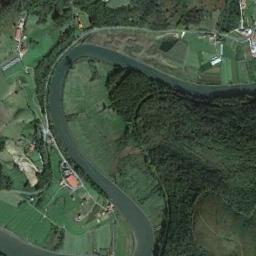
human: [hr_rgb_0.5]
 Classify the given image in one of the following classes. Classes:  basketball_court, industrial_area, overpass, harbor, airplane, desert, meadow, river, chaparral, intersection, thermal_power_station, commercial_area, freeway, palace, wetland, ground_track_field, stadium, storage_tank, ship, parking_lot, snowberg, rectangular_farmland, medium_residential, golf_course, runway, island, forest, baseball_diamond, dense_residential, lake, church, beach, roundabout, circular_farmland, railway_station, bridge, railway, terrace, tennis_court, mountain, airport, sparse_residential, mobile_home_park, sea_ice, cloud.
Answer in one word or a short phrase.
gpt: river